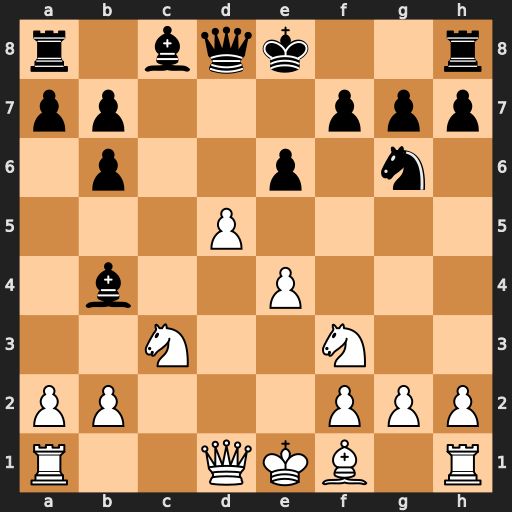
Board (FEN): r1bqk2r/pp3ppp/1p2p1n1/3P4/1b2P3/2N2N2/PP3PPP/R2QKB1R
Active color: w
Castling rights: KQkq
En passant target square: -
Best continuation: Qa4+ Bd7 Qxb4